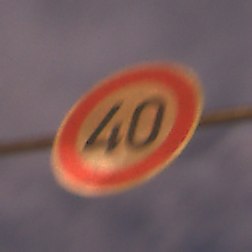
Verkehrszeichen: Geschwindigkeit40
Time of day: Night
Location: Outdoor (Suburban)
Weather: PartlyCloudy
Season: NotSpecified
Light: Artificial